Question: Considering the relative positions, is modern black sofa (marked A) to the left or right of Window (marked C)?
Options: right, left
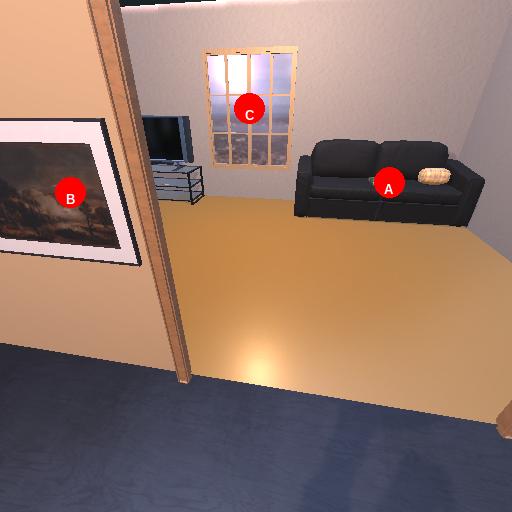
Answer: right